Field crop: tomato
Growth stage: 1
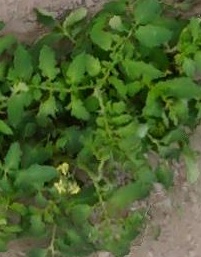
Species: tomato